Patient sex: F
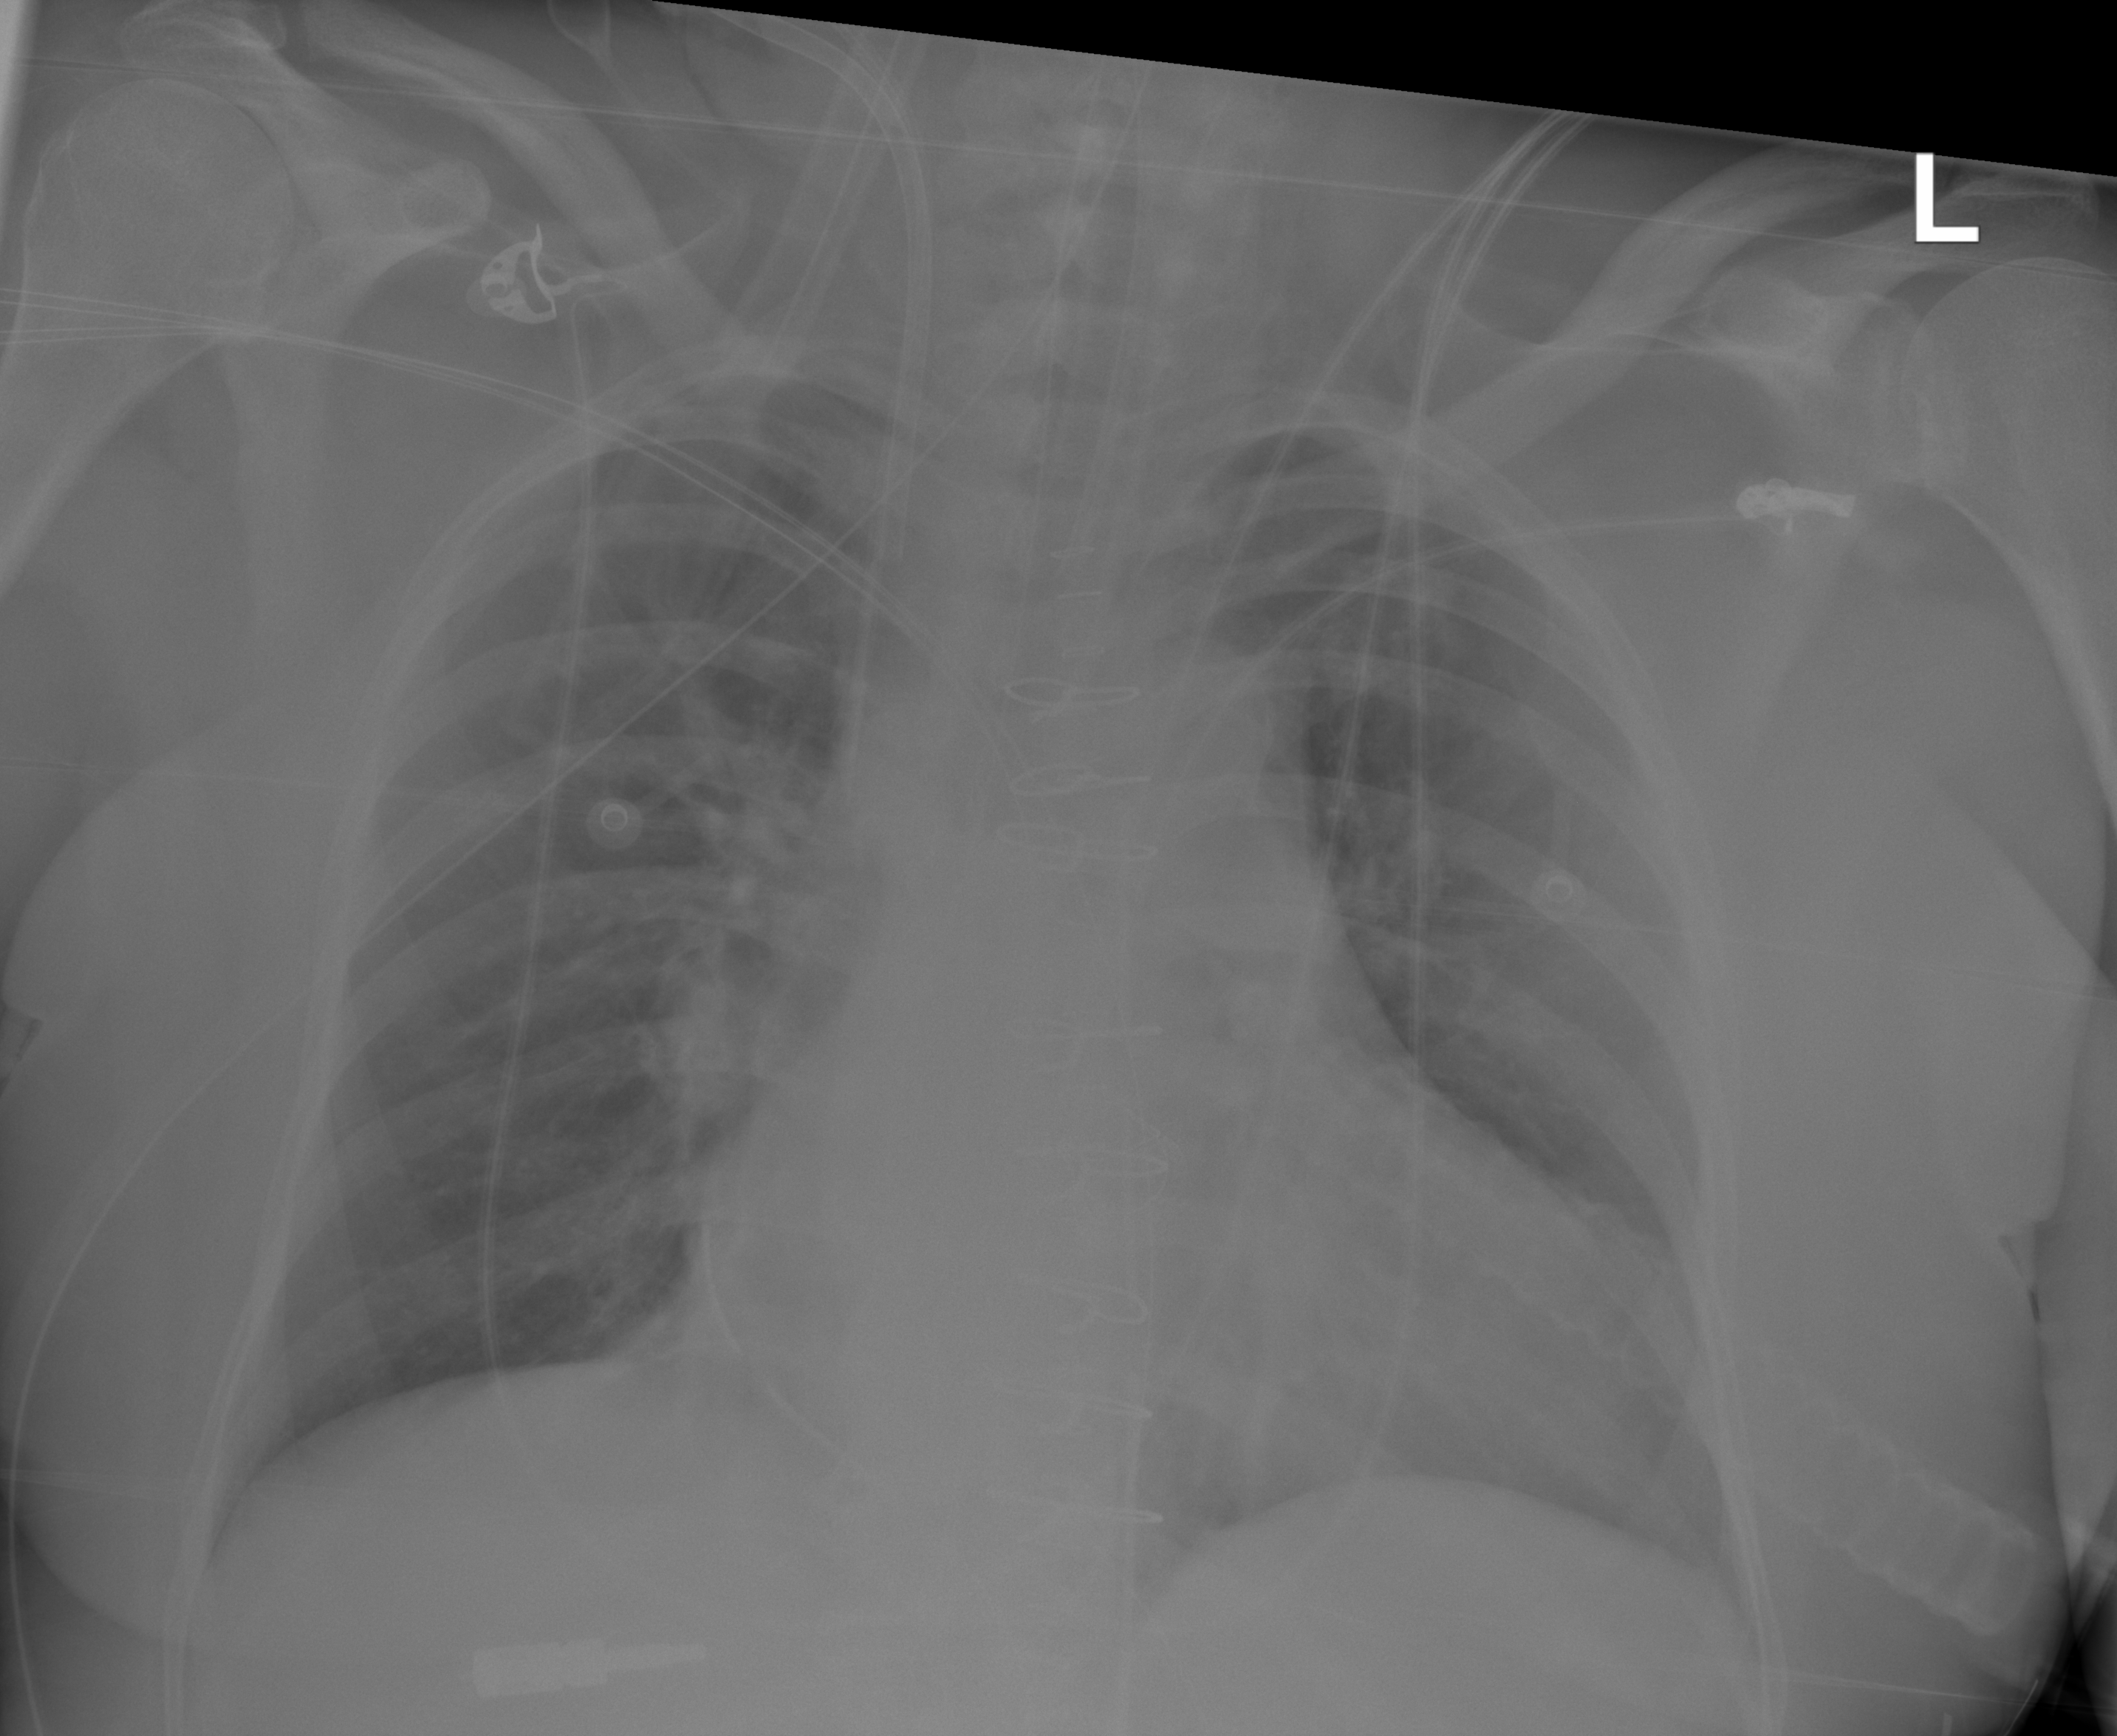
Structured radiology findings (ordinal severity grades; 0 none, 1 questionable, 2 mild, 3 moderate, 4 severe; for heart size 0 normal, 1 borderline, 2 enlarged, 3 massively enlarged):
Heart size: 2
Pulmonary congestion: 1
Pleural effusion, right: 0
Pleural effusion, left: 1
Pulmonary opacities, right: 0
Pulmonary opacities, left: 0
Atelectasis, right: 0
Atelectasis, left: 1